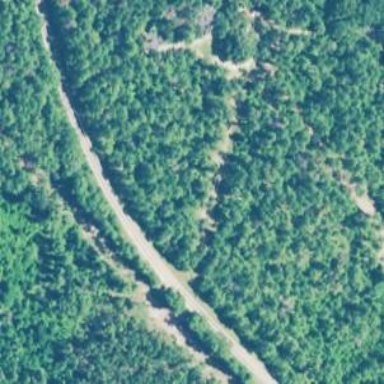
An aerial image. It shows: Unclassified road.